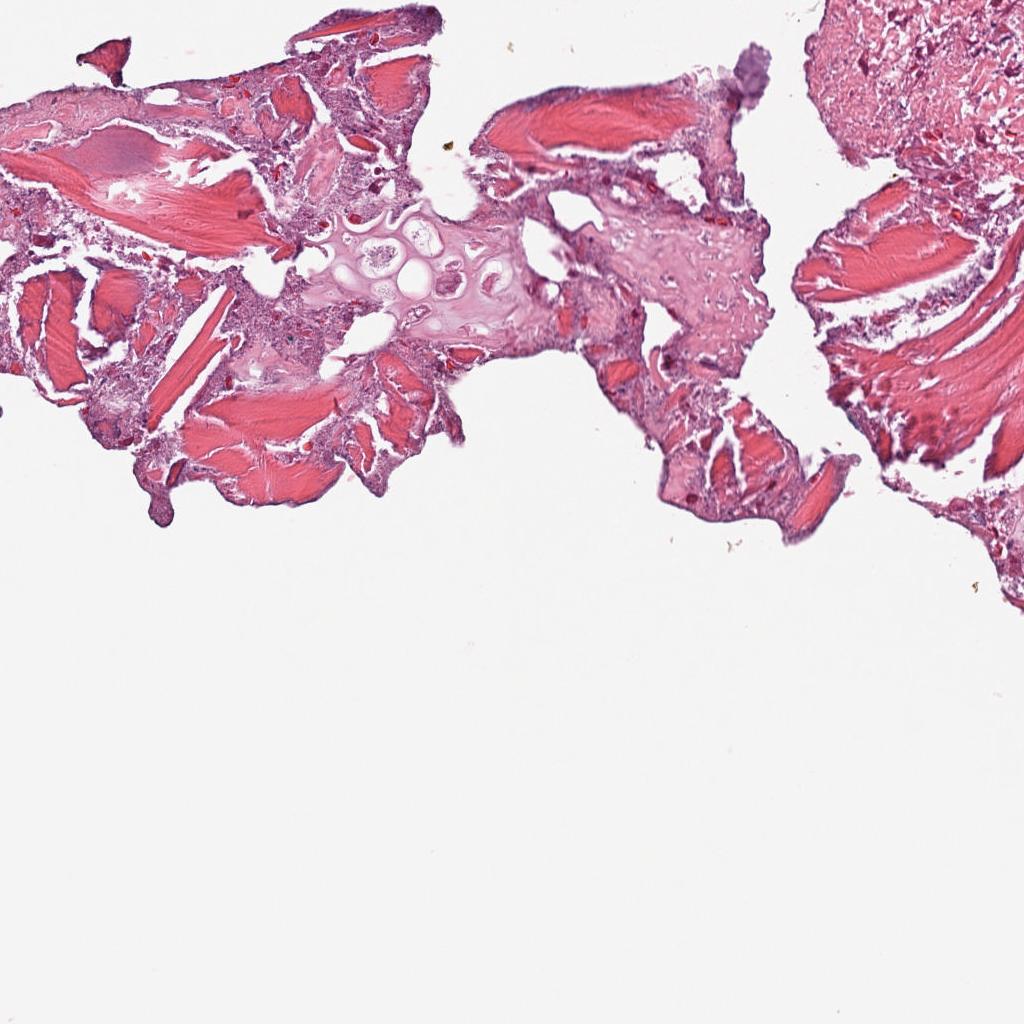
Label: Non-Tumor